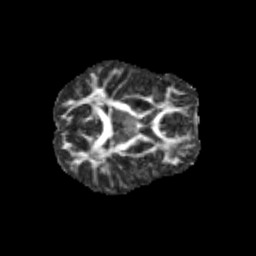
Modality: FA
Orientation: axial
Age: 9
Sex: female
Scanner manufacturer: siemens
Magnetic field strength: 3 T
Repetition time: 3.8 s
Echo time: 0.07 s